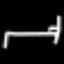
Label: bed